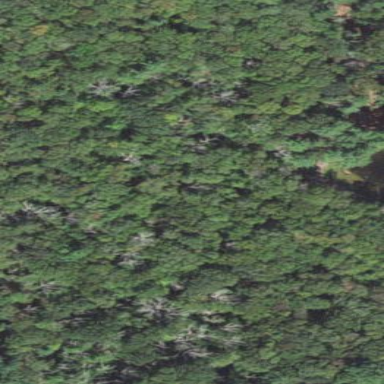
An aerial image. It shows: Mixed woodland with various types of leaves.